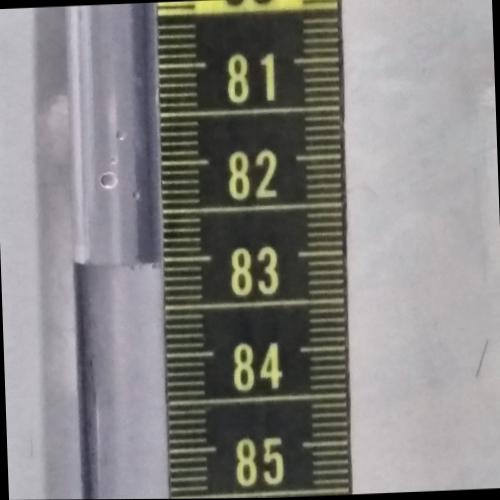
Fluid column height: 83.0 cm